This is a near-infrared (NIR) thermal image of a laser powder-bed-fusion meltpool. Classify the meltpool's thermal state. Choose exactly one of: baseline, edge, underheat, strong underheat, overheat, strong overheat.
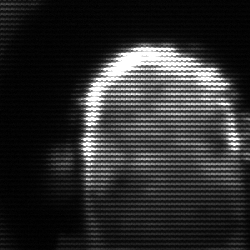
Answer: baseline